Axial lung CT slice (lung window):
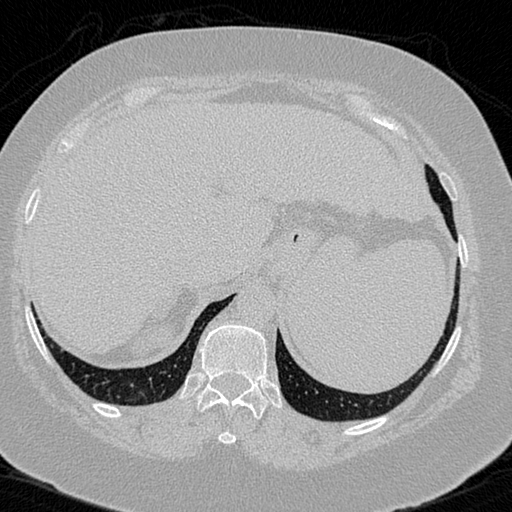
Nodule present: no